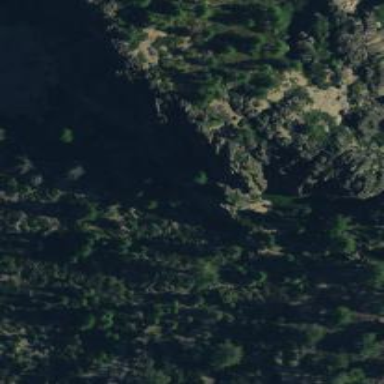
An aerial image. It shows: Climbing crag.